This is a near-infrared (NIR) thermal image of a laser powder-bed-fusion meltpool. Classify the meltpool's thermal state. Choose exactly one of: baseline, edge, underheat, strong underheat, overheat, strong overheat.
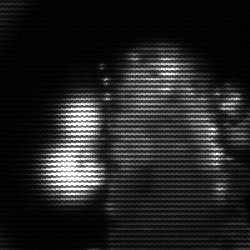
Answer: strong underheat